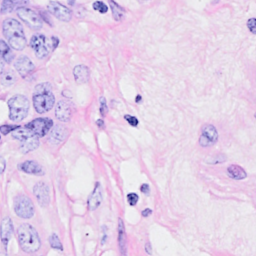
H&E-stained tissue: Breast